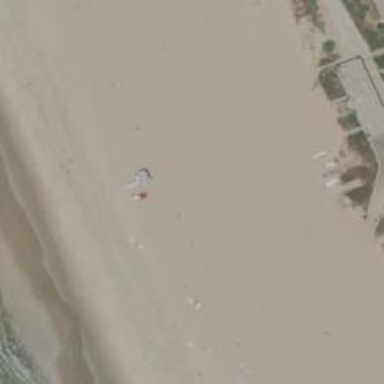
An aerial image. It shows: Lifeguard station.